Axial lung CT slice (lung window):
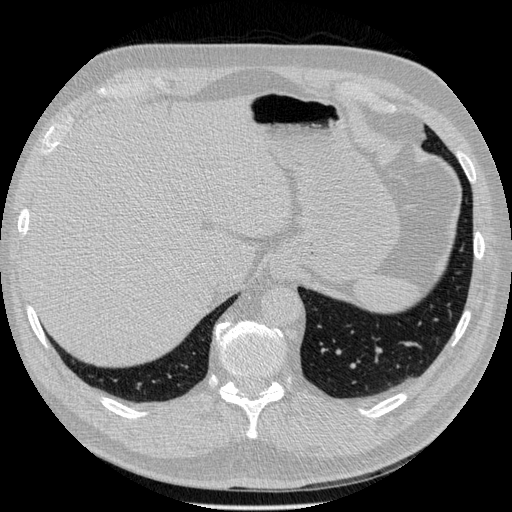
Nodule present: no